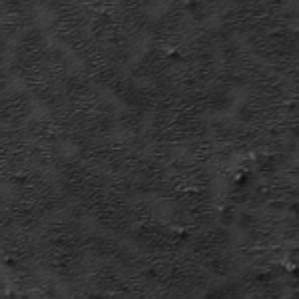
Label: frost